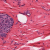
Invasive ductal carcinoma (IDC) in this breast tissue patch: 0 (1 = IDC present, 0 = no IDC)